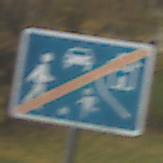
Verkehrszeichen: EndeVerkehrsberuhigterBereich
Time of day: MorningAfternoon
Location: Outdoor (Nature)
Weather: Overcast
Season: Autumn
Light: Natural